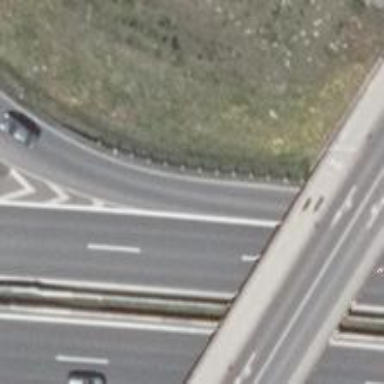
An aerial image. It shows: Motorway junction.